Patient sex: M
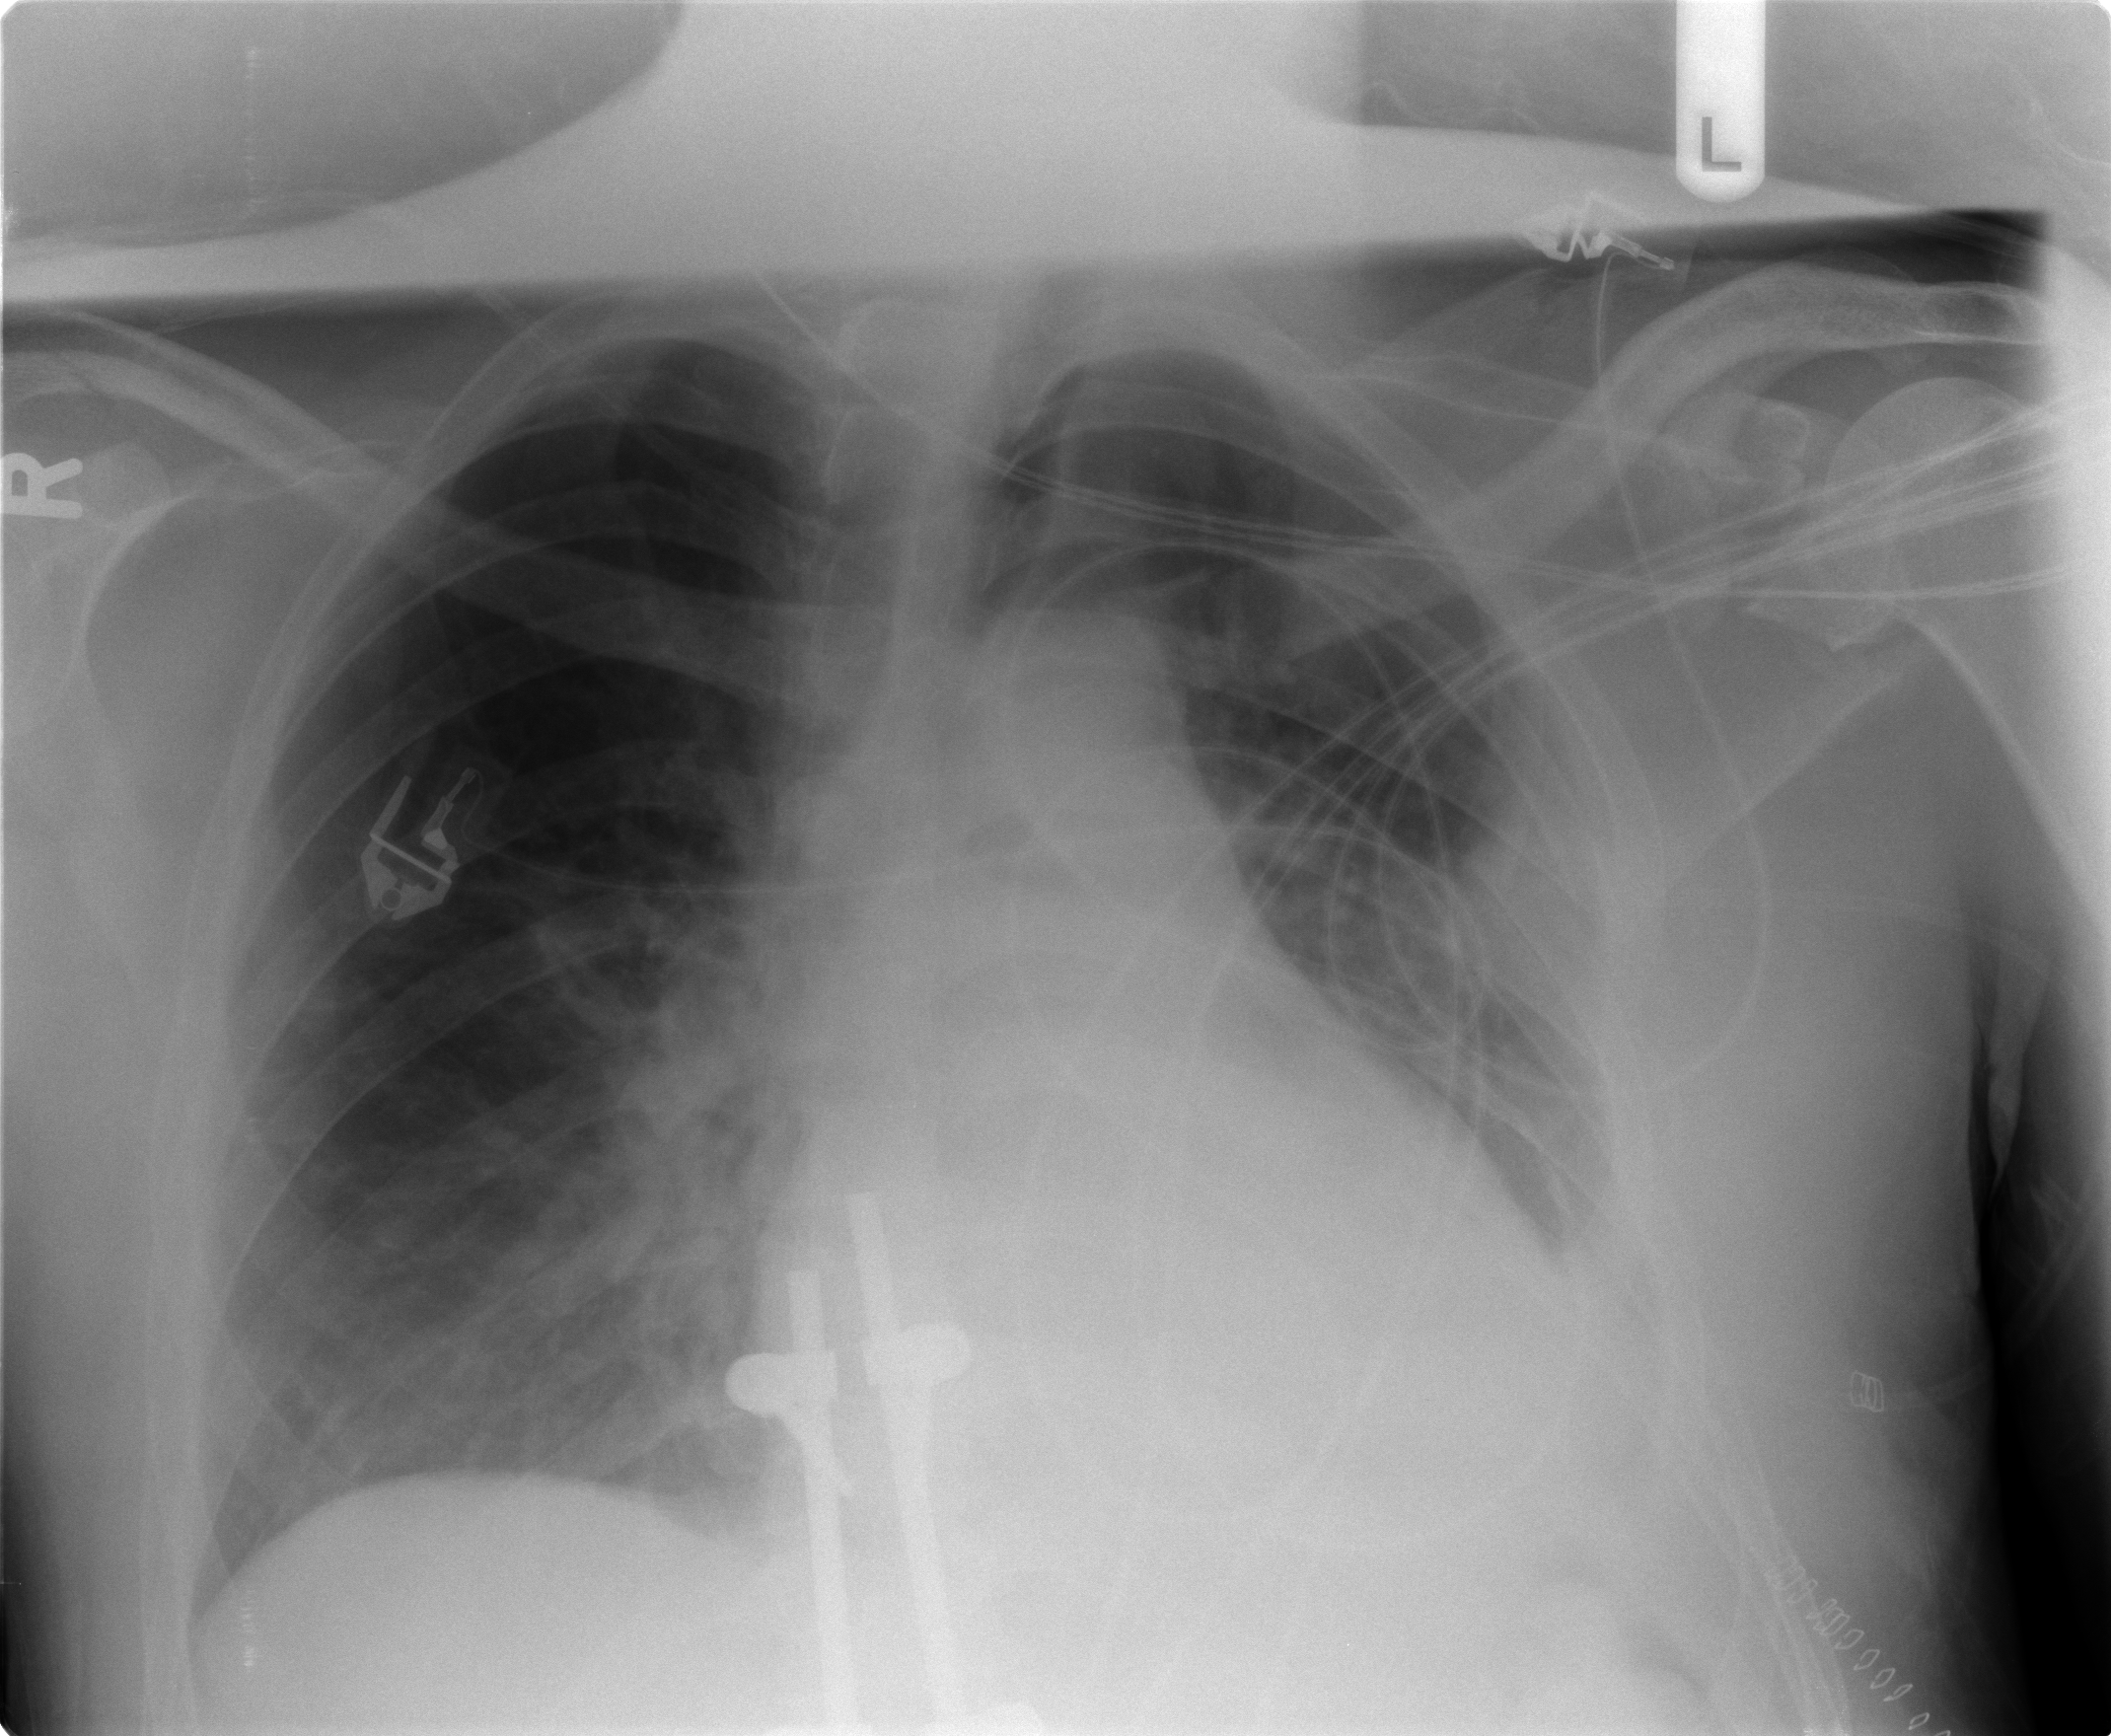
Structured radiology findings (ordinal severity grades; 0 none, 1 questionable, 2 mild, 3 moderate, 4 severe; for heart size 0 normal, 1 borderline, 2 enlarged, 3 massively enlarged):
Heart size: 0
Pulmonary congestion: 1
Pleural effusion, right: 2
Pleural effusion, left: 2
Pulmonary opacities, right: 1
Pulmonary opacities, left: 1
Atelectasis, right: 2
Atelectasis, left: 2